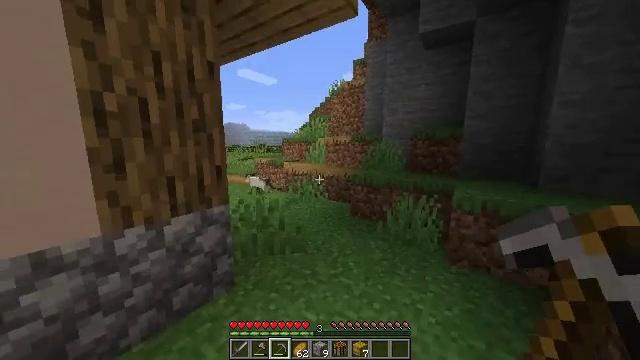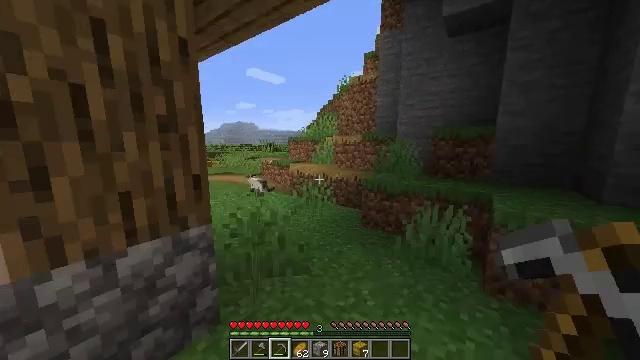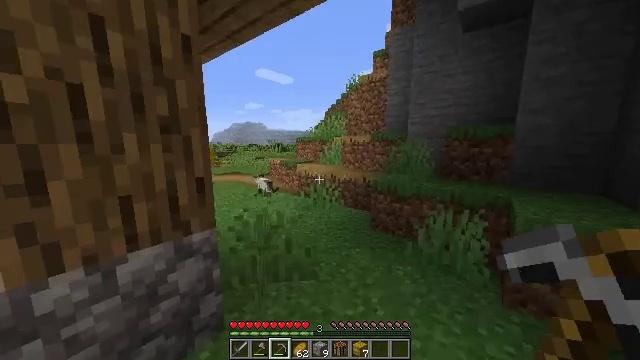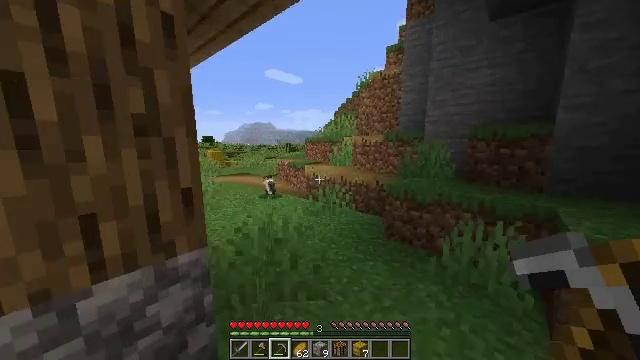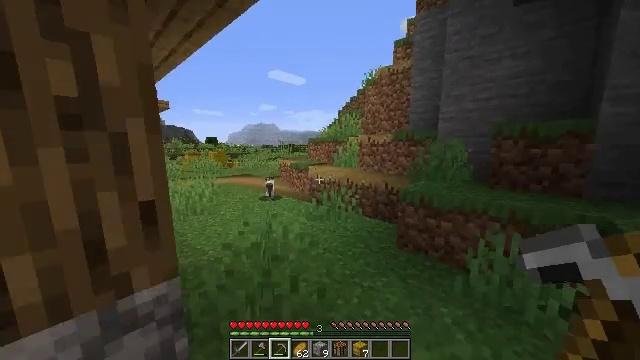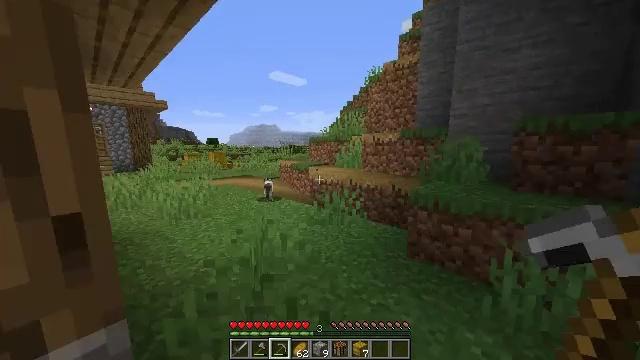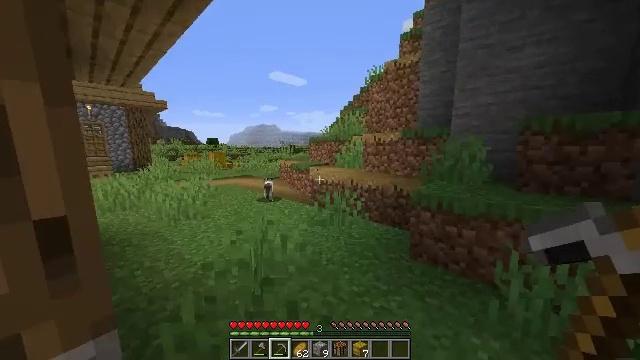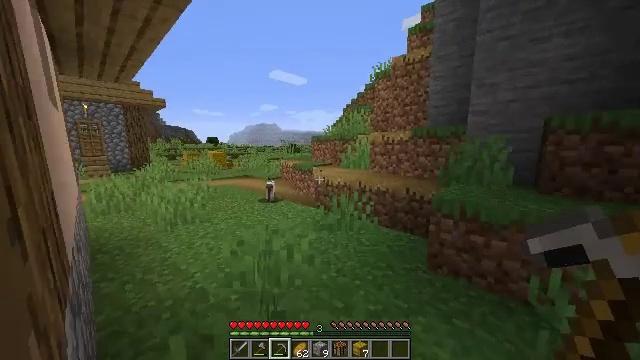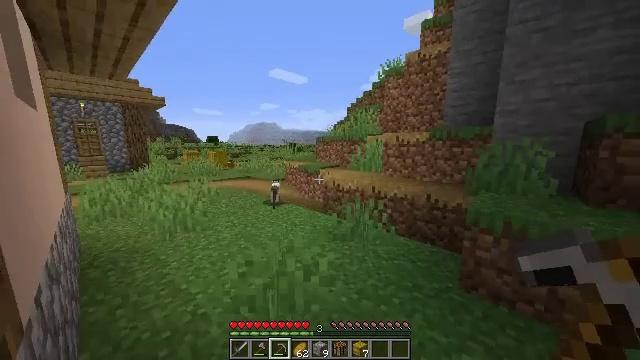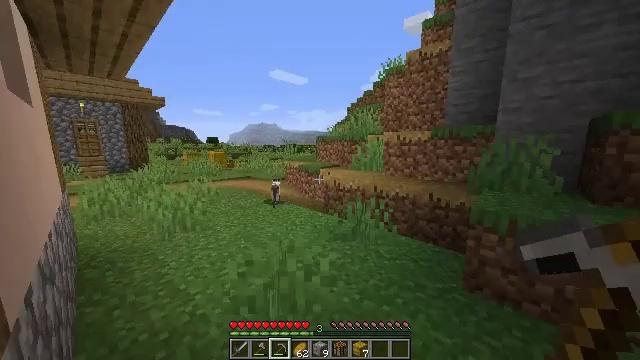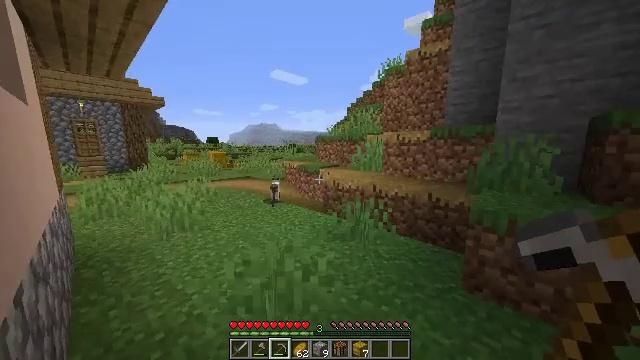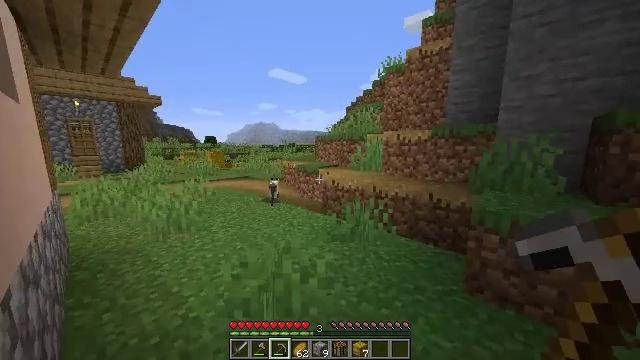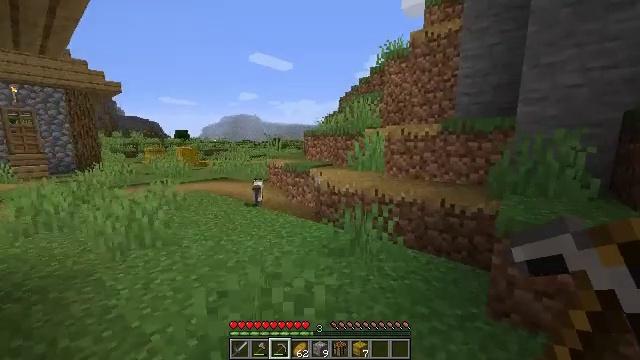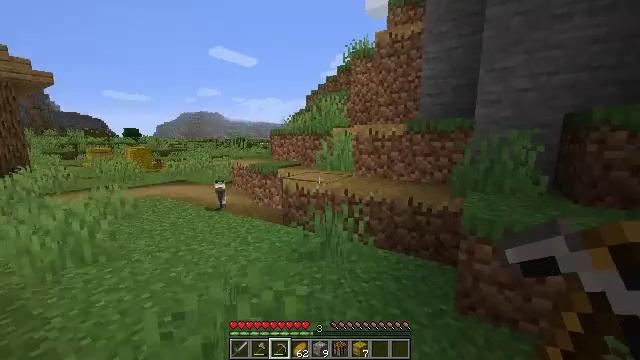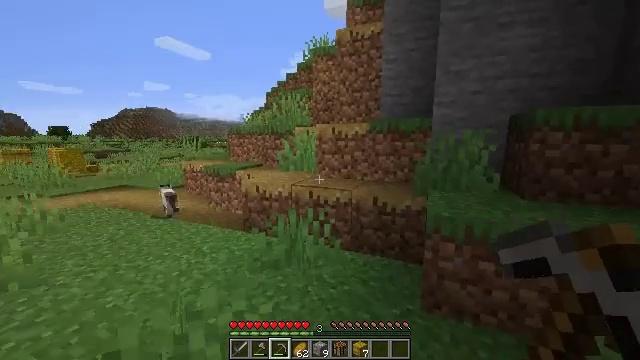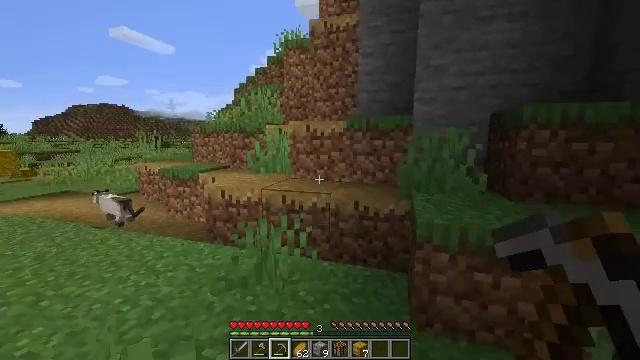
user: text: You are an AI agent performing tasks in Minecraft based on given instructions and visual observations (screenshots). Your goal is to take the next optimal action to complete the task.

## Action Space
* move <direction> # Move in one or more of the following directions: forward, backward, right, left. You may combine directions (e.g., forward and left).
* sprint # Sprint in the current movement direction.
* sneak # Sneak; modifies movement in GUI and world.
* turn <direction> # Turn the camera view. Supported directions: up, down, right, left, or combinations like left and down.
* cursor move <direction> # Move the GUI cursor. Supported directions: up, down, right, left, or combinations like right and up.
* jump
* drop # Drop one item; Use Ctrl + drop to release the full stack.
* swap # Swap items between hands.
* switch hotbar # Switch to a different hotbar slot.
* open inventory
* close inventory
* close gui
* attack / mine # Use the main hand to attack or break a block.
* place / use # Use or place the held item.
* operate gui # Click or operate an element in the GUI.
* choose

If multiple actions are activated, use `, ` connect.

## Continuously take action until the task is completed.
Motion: motion action
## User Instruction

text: Attack the hay block to get hay.
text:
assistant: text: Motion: move forward, turn left
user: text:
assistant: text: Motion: move forward, turn left
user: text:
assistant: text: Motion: move forward, turn left
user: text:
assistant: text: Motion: move forward
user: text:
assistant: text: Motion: move forward
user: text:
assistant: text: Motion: move forward and move left
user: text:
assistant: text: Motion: move forward and move left
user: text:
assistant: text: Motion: move forward and move left
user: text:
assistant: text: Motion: move forward and move left
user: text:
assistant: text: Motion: move forward and move left
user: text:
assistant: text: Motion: move forward and move left
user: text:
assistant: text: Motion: move forward, turn right
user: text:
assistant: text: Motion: move forward, turn right
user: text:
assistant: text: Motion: move forward, turn right
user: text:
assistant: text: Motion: move forward, turn right
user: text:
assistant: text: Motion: move forward and move left
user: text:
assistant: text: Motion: move forward and move left
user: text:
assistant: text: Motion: move forward and move left, turn right
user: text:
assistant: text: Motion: move forward and move left, turn right
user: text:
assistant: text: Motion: move forward and move left, turn right
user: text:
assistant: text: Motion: move forward and move left
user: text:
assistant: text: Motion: move forward and move left
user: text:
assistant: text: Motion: move forward and move left
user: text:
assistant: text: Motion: move forward and move left
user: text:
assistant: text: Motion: move forward and move left
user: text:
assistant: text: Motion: move forward and move left
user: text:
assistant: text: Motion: move forward and move left
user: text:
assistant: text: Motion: move forward and move left
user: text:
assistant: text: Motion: move forward and move left, turn left
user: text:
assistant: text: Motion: move forward and move left, turn left